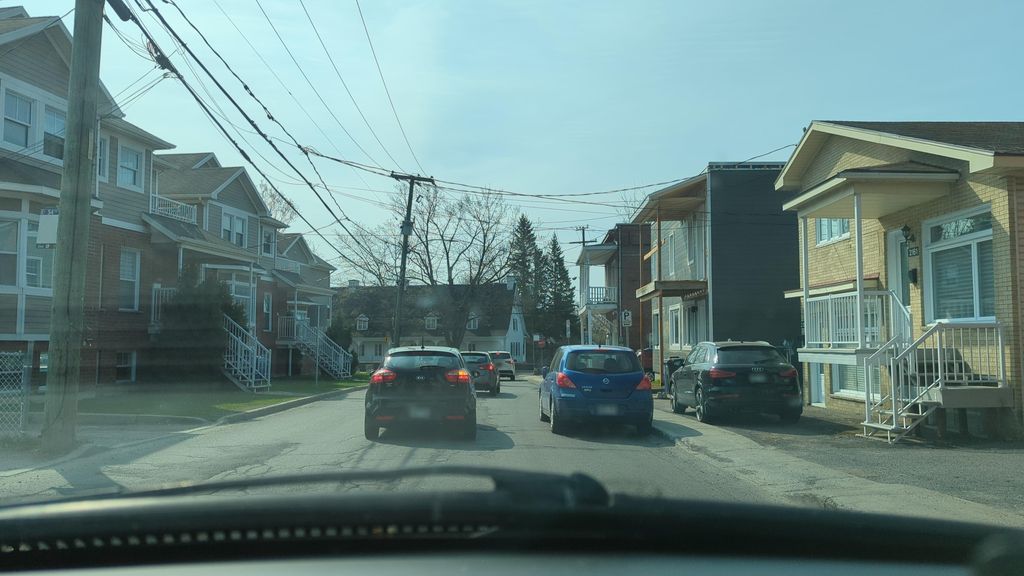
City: quebec_city